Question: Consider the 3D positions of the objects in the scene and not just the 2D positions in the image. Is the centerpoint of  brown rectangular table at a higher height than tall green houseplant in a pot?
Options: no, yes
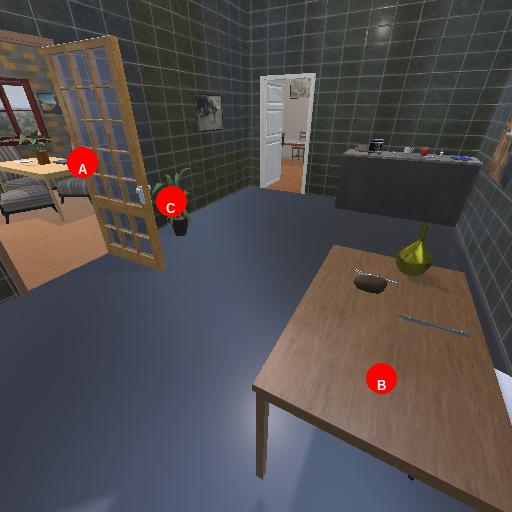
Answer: no